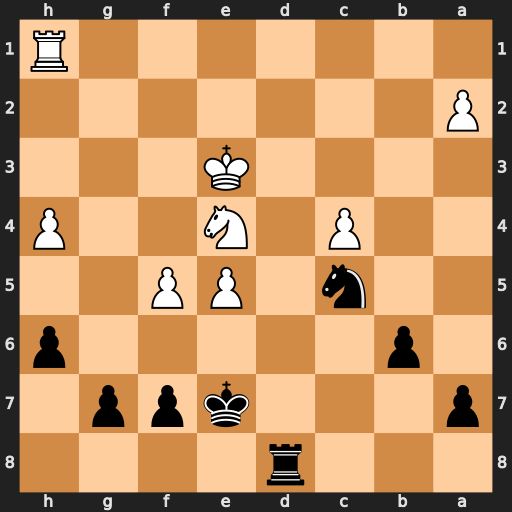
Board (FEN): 3r4/p3kpp1/1p5p/2n1PP2/2P1N2P/4K3/P7/7R
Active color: b
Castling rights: -
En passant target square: -
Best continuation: Rd3+ Ke2 Nxe4 Kxd3 Nf2+ Ke3 Nxh1